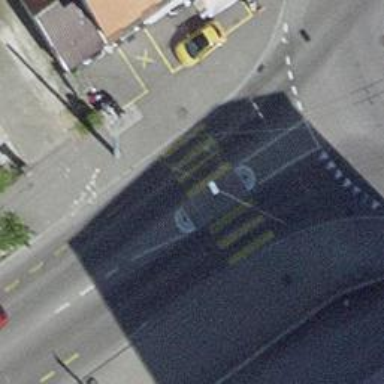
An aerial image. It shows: Tertiary road with asphalt surface and cycle lane. Trolley wires are present along the road.